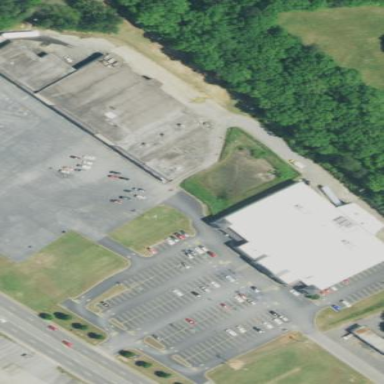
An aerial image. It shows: Retail building.